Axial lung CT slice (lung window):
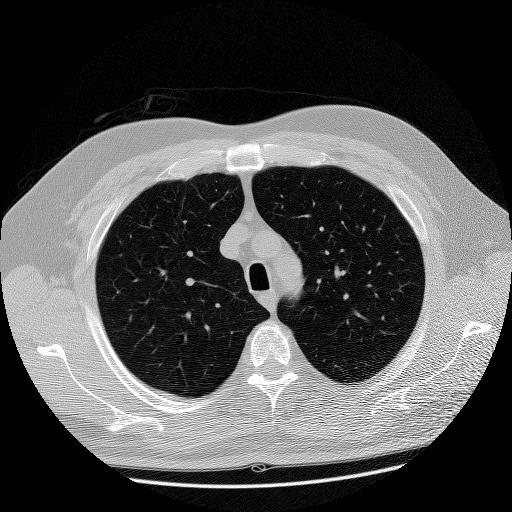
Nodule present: no